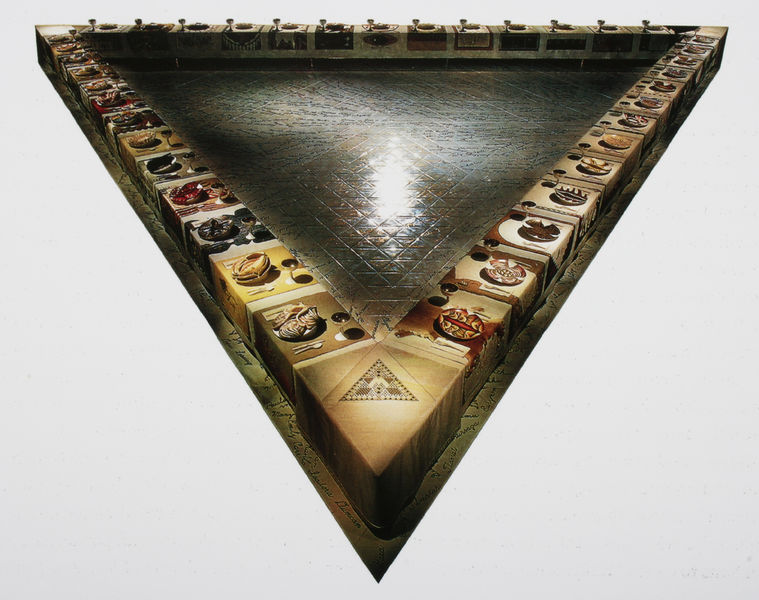
Titel: The Dinner Party
Künstler: Judy Chicago
Institution: Im Besitz der Künstlerin
Schlagwörter: schatten, wasser, weiß, dreieck, licht, tisch, tische, muster, spitze, teller, gold, kreis, bassin, keramik, relief, ecke, perspektive, fläche, mauer, essen, tafel, glanz, verzierung, plastik, foto, fotografie, fliesen, kreise, festmahl, kasten, photo, ecken, gedeckt, besteck, golden, kelche, brau, einfassung, einteilungen, frankfurt, tischleindeckdich